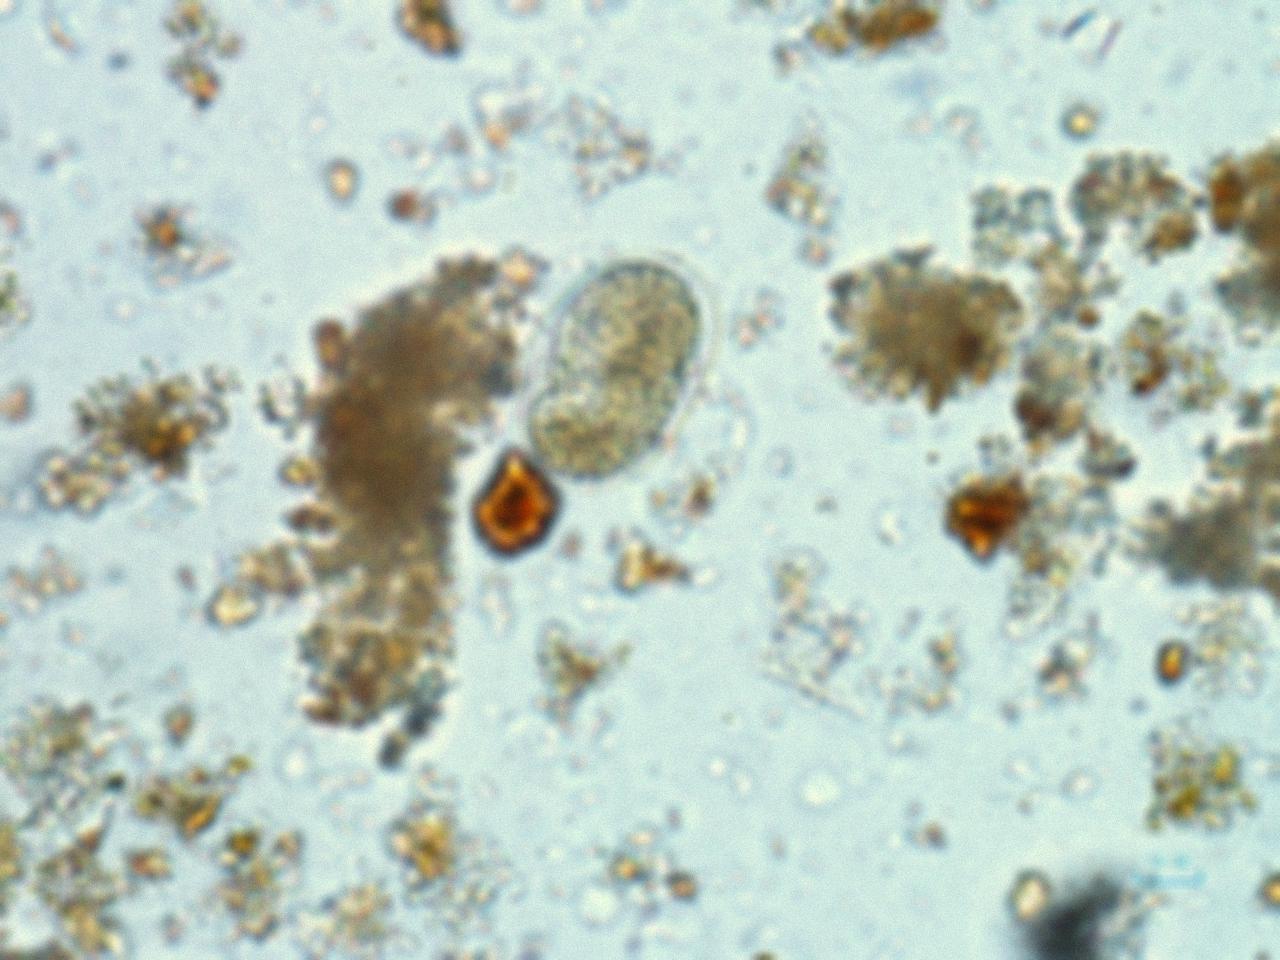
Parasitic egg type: Hookworm egg